四年级 · 算术
3.6 里面有 ( ) 个十分之一, 82 个百分之一是 ( ), 0.24 里面有 ( )个 0.01 。
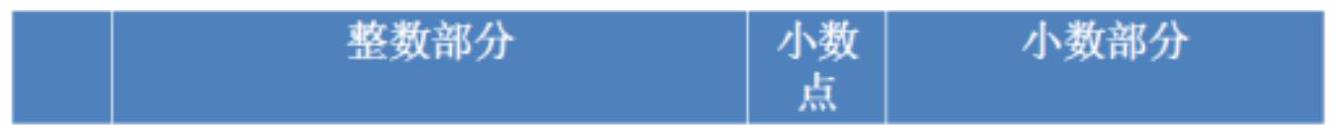
答案: 解$36 \quad 0.82 \quad 24$

【分析】数
万 千 百 十 个位 $\begin{array}{llll}\text { 十 } & \text { 百 } & \text { 千 } & \text { 万 } \\ \text { 分 } & \text { 分 } & \text { 分 } & \text { 分 } \\ \text { 位 } & \text { 位 } & \text { 位 } & \text { 位 }\end{array}$

小数的计数单位是十分之一、百分之一、千分之一.....分别写作 $0.1 、 0.01 、 0.001$.

每相邻两个计数单位之间的进率是 10 , 据此填空。

【详解】3.6 里面有 36 个十分之一, 82 个百分之一是 $0.82,0.24$ 里面有 24 个 0.01 。

【点睛】关键是熟悉小数的数位和计数单位, 能确定计数单位的个数。